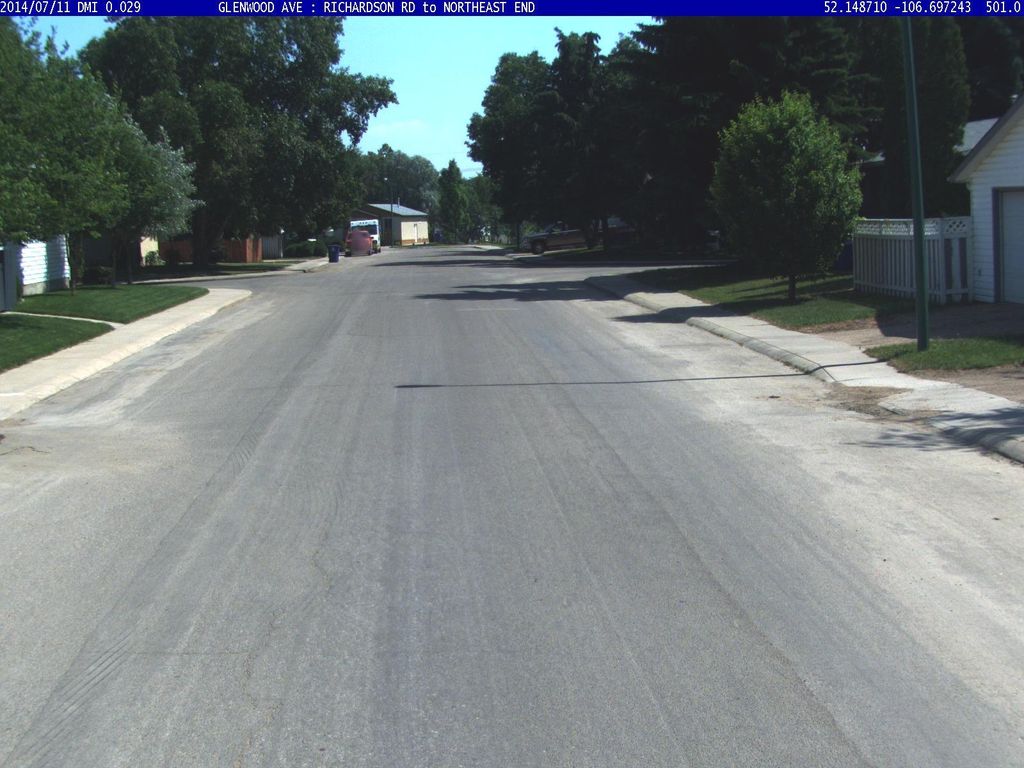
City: saskatoon